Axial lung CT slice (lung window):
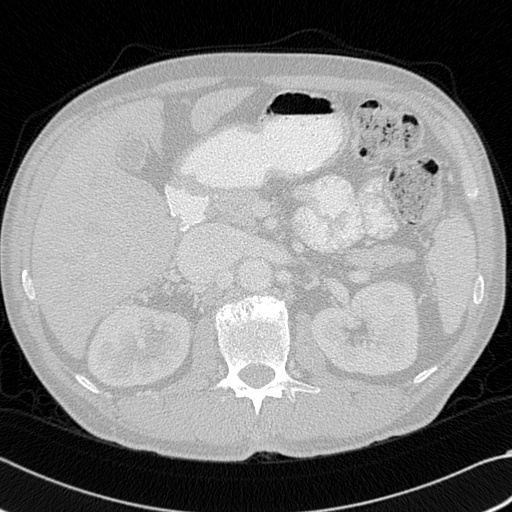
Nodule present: no